Question: I have the following code:
'''
[avatar.layer setBorderColor:[[UIColor whiteColor] CGColor]];
[avatar.layer setBorderWidth:2.0];
[avatar.layer setShadowOffset:CGSizeMake(-1.0, -1.0)];
[avatar.layer setCornerRadius:8];
'''
It does give me a rounded white border surrounding the UIImage, however there is that extra tip around the 4 corners.. is there a way to cut it off?

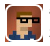
Answer: setMasksToBounds is probably what you are looking for.
'''
[avatar.layer setMasksToBounds:YES];
'''